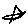
Label: star